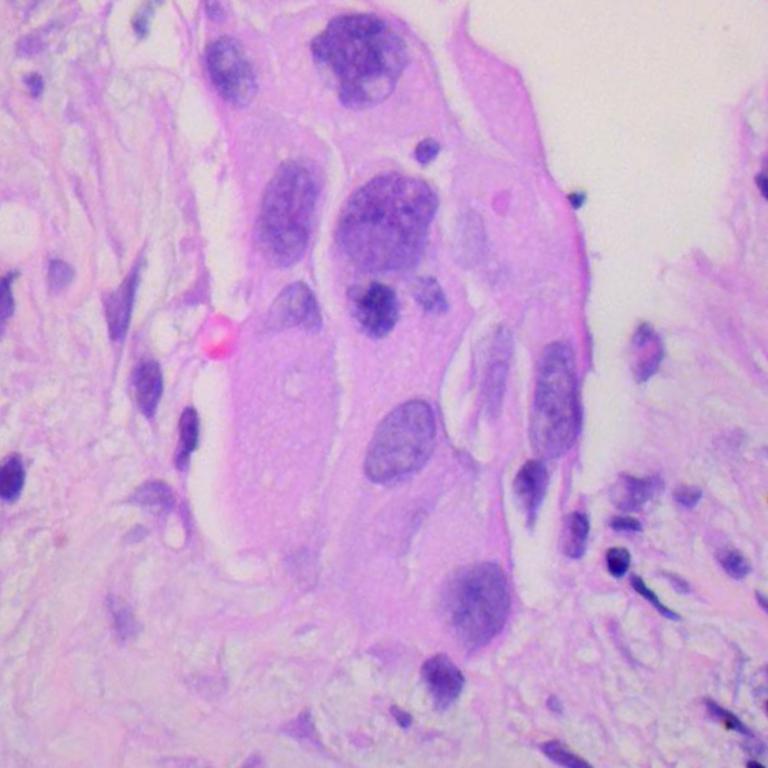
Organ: lung
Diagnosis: adenocarcinomas